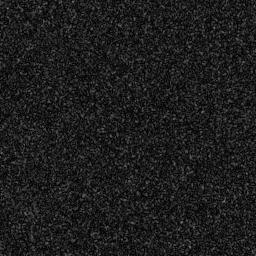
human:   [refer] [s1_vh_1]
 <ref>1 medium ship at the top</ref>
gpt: <box>[[56, 18, 69, 26, 0]]</box>